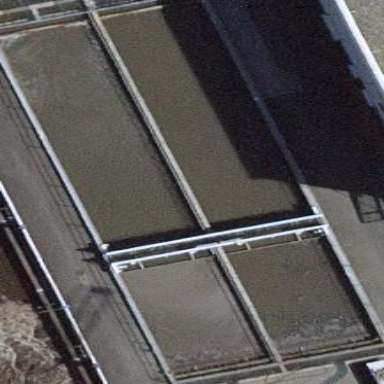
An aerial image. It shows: Reservoir filled with wastewater.